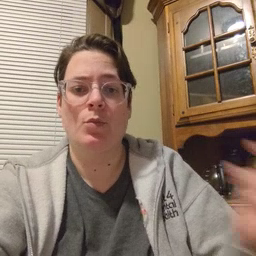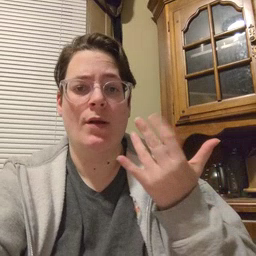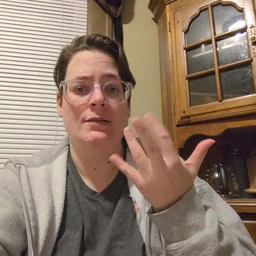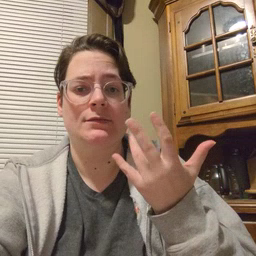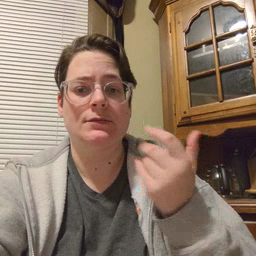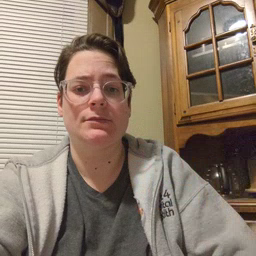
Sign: wait